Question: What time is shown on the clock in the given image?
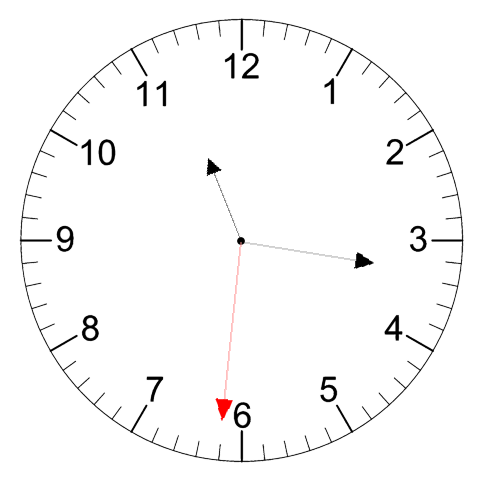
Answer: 11:16:31